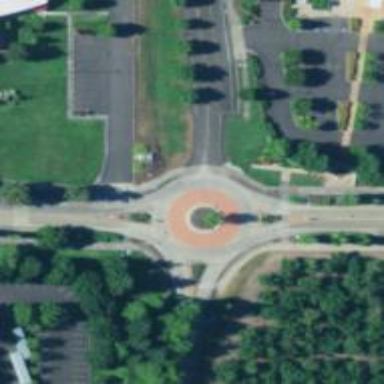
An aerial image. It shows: Tertiary road leading to roundabout junction.